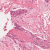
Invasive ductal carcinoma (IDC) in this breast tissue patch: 0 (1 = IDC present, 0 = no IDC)